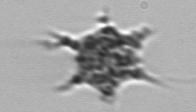
Label: Dictyocha